【题型】解答题　【知识点】解析几何　【难度】easy
如图, 方格纸上每个小正方形的边长均为 $1$ 个单位长度, 点 $O$、$A$、$B$、$C$ 在格点(两条网格线的交点叫格点)上, 以点 $O$ 为原点建立直角坐标系。

(1) 过 $A$、$B$、$C$ 三点的圆的圆心 $M$ 坐标为(\_\_\_\_\_\_, \_\_\_\_\_\_)；

(2) 请通过计算判断点 $D(3, -5)$ 与 $\odot M$ 的位置关系。
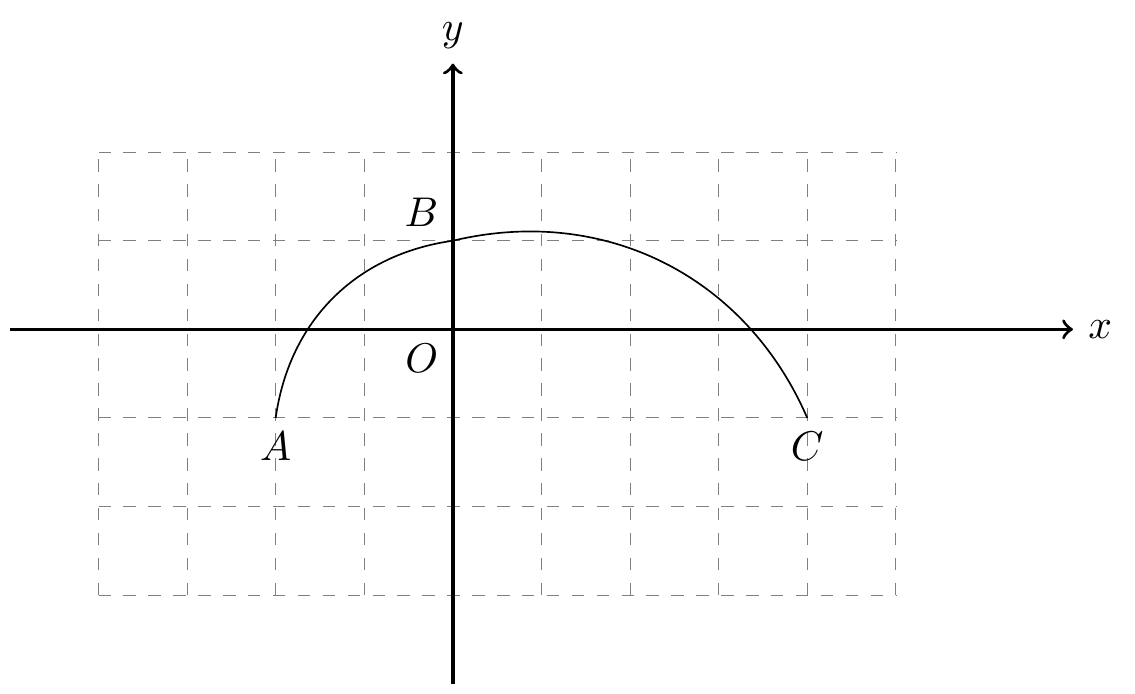
【解答】
解：
(1) 如图, 连接 $AB$、$AC$, 分别作 $AB$、$AC$ 的垂直平分线, 两直线交于点 $M$,

$\therefore M$ 是过 $A$、$B$、$C$ 三点的圆的圆心,

由图形可得 $M$ 的坐标为 $(1, -2)$；

故答案为：(-1, -2)；

(2) 由坐标系可得 $B(4, -2)$,

$\therefore MB = \sqrt{(4-1)^2 + (-2+2)^2} = 3$,

$MD = \sqrt{(3-1)^2 + (-5+2)^2} = \sqrt{13}$,

$\because \sqrt{13} > 3$,

$\therefore$ 点 $D$ 在 $\odot M$ 的外部．
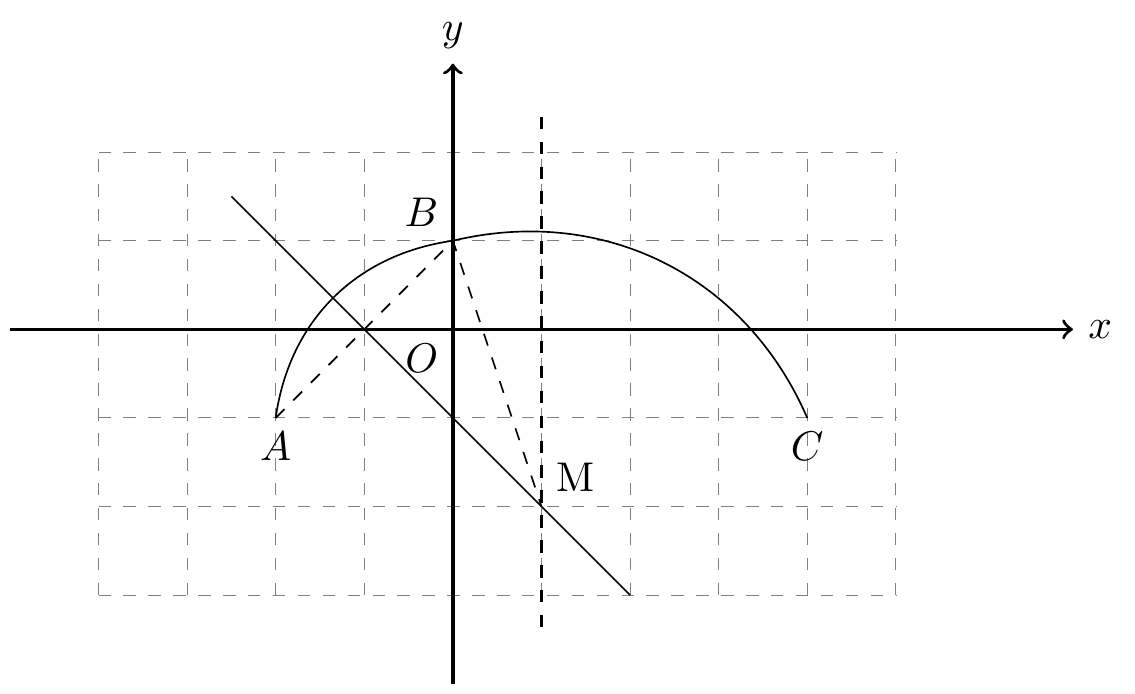